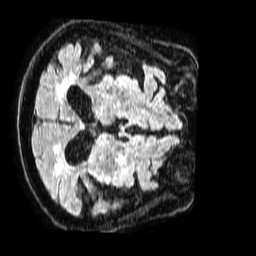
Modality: FLAIR
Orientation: axial
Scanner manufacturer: philips
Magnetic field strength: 1.5 T
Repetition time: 4.8 s
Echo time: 0.3 s